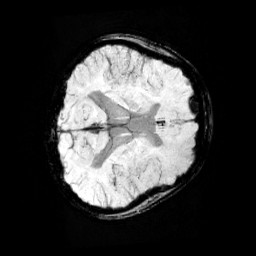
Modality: minIP
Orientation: axial
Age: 11
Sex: male
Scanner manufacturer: siemens
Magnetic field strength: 3 T
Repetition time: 0.027 s
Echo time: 0.02 s